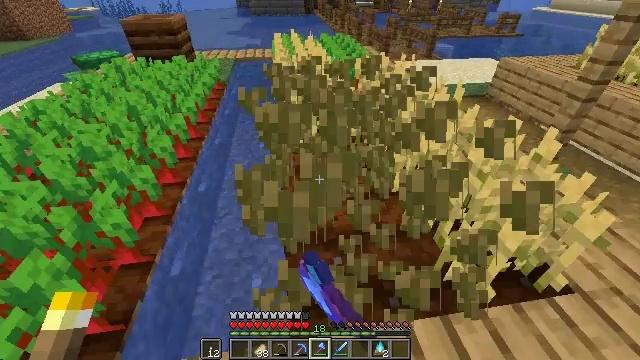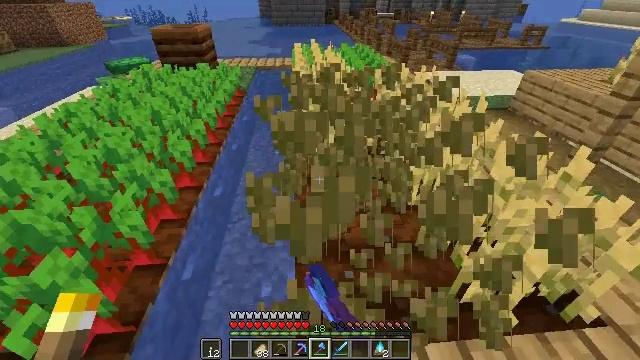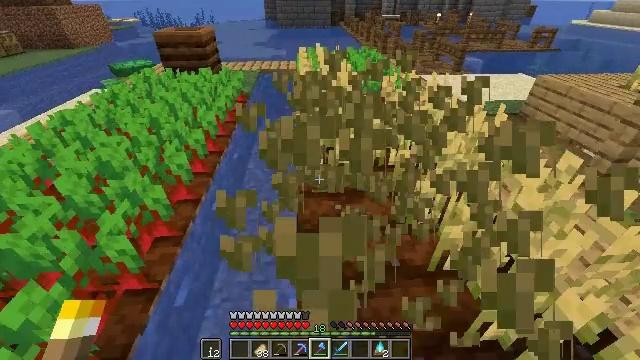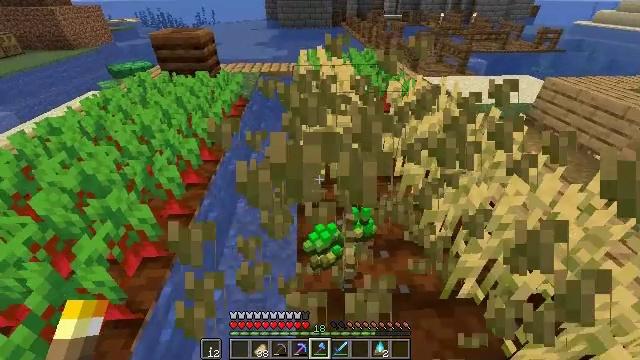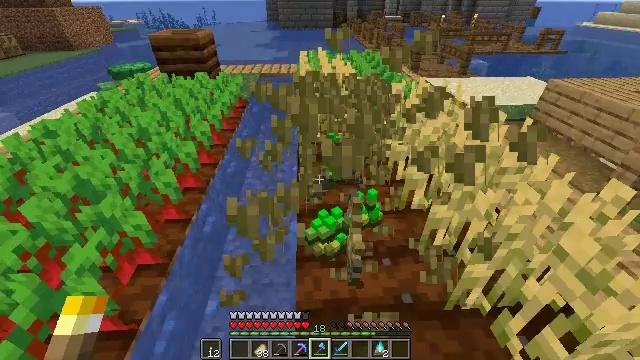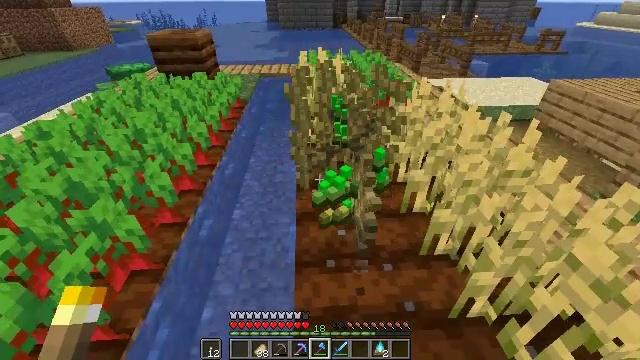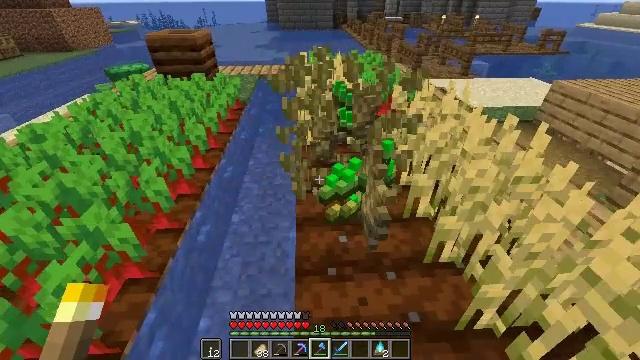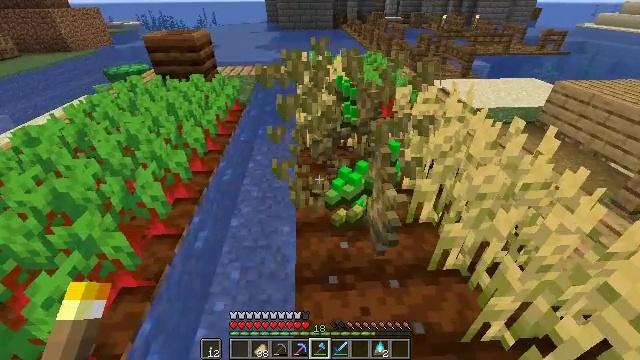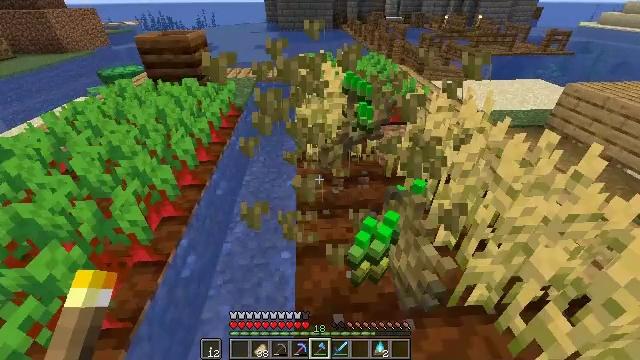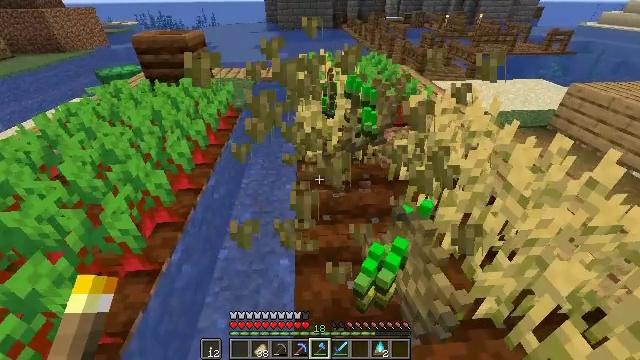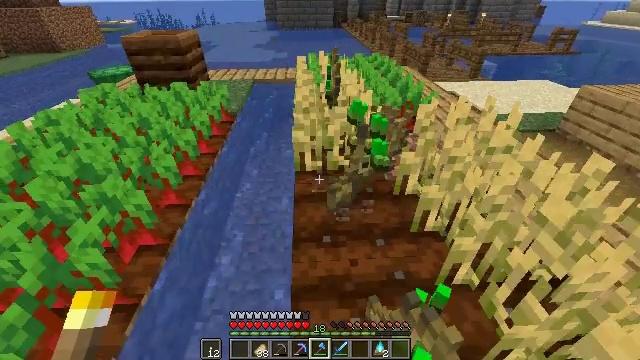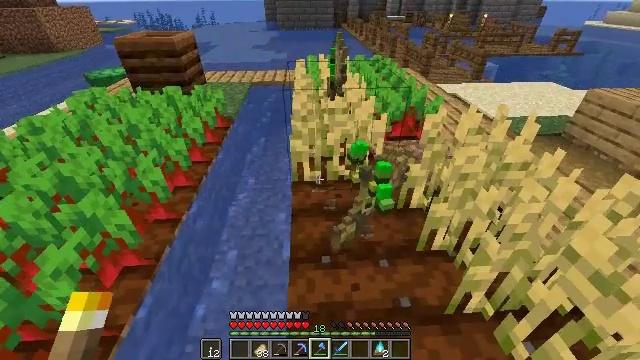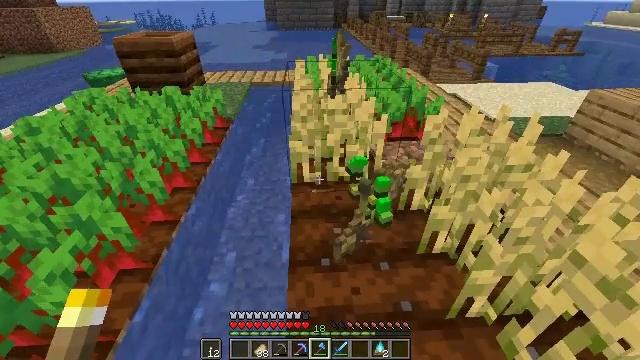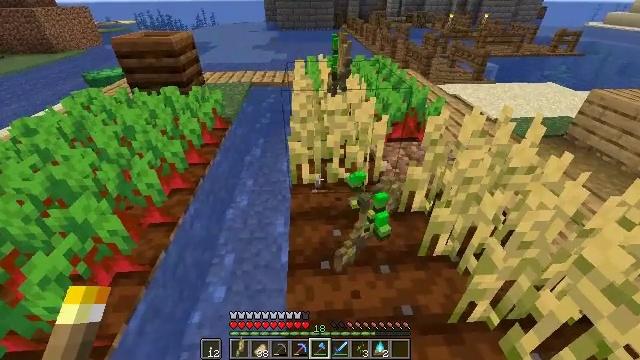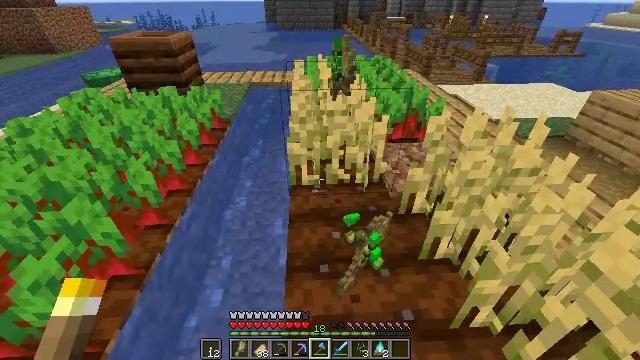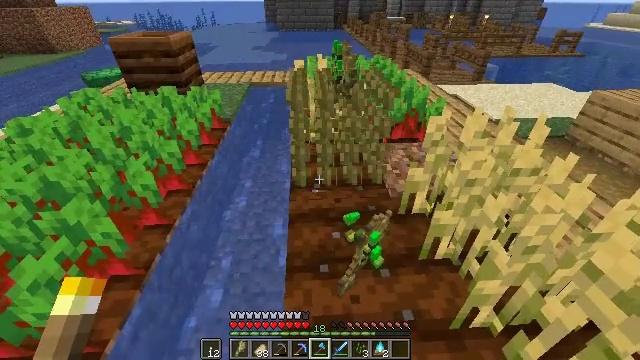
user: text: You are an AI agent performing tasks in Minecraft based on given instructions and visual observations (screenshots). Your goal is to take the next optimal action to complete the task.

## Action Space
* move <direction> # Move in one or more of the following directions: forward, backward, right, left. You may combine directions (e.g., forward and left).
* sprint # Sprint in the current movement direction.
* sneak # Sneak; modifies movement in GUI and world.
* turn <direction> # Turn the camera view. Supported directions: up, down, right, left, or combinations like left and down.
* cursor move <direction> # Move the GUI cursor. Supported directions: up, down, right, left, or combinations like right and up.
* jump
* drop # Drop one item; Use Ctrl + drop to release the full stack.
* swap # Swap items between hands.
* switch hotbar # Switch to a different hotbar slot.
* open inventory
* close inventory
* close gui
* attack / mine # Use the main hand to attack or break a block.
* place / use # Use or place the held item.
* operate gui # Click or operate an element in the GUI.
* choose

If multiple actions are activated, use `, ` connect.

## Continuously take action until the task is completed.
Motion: motion action
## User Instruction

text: Destroy the wheat to collect it.
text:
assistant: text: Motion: move forward, turn left and up
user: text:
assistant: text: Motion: move forward, turn left
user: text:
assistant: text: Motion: no_op
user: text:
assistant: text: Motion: attack / mine
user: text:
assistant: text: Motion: attack / mine
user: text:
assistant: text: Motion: move forward, attack / mine
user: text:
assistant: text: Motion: move forward, attack / mine
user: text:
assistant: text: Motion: move forward
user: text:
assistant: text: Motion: move forward
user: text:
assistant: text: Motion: move forward
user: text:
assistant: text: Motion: no_op
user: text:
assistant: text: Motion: no_op
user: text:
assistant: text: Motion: no_op
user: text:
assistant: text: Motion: no_op
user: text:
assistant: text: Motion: attack / mine
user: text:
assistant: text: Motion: attack / mine
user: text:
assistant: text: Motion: move forward, attack / mine
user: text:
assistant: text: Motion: move forward
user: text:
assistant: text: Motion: move forward
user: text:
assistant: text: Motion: move forward
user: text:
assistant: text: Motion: move forward
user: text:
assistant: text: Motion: turn down
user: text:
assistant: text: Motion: turn right and down
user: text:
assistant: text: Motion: turn right and down
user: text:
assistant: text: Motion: move forward, turn right
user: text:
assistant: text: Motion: move forward
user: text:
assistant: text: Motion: move forward, turn left
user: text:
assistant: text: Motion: move forward, turn left and down
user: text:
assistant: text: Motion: turn left and down
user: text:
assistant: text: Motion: no_op